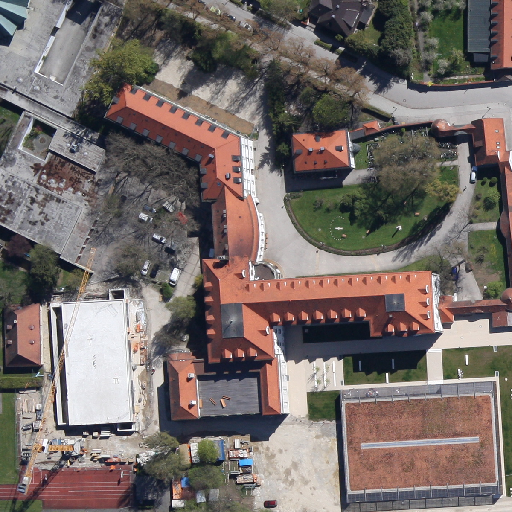
Referring expression: sidewalk along with tree